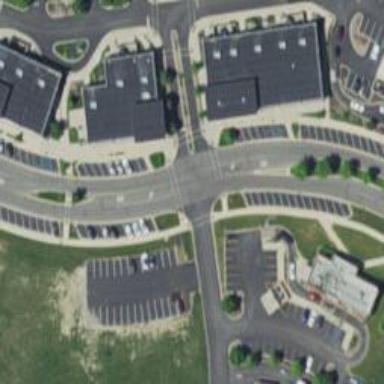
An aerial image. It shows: Marked crossing on the road.